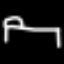
Label: bed